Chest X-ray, AP view. Patient: 66 years old, sex M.
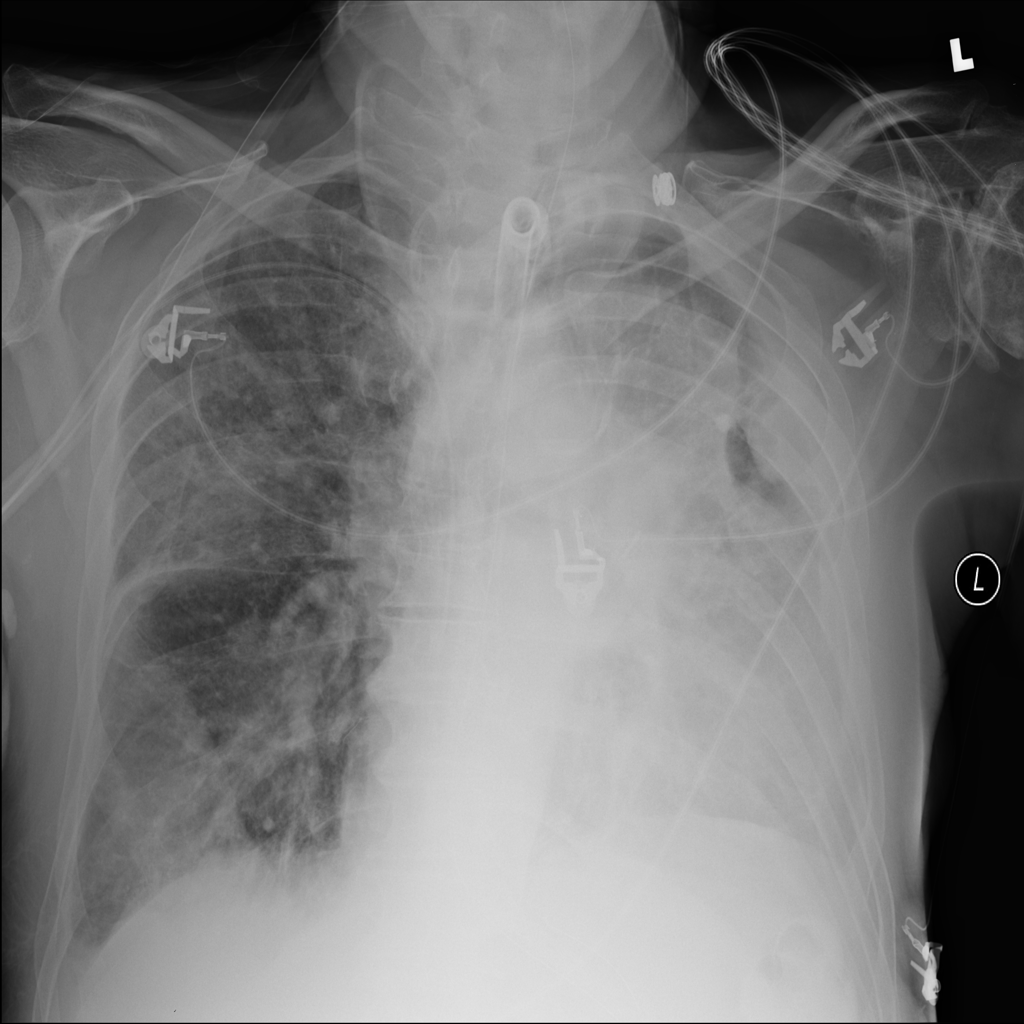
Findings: Infiltration